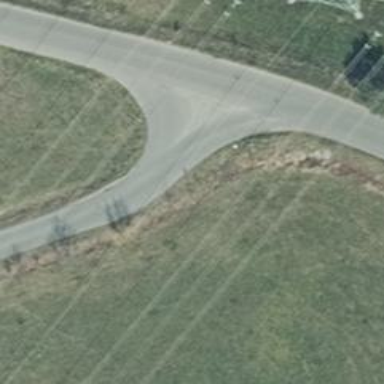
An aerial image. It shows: Road with "give way" sign.